Question: I had a bar graph working using core plot 1.0, when I upgraded to the newer version of Core Plot I now get black likes on the left side of the graph (y-axis).

I am pretty new with core plot and not sure why this is now happening.
'''
-(void)configureHost {
self.hostView = [(CPTGraphHostingView *) [CPTGraphHostingView alloc] initWithFrame:self.view.bounds];
self.hostView.allowPinchScaling = YES;
[self.view addSubview:self.hostView];
-(void)configureGraph {
// 1 - Create the graph
CPTGraph *graph = [[CPTXYGraph alloc] initWithFrame:self.hostView.bounds];
graph.plotAreaFrame.masksToBorder = NO;
self.hostView.hostedGraph = graph;
// 2 - Configure the graph
[graph applyTheme:[CPTTheme themeNamed:kCPTPlainWhiteTheme]];
graph.paddingBottom = 30.0f;
graph.paddingLeft = 30.0f;
graph.paddingTop = -1.0f;
graph.paddingRight = -5.0f;
// 3 - Set up styles
CPTMutableTextStyle *titleStyle = [CPTMutableTextStyle textStyle];
titleStyle.color = [CPTColor blackColor];
titleStyle.fontName = @"Helvetica-Bold";
titleStyle.fontSize = 16.0f;
// 4 - Set up title
NSString *title = @"Mar 2012 - Apr 2013";
graph.title = title;
graph.titleTextStyle = titleStyle;
graph.titlePlotAreaFrameAnchor = CPTRectAnchorTop;
graph.titleDisplacement = CGPointMake(0.0f, -16.0f);
// 5 - Set up plot space
CGFloat xMin = 0.0f;
CGFloat xMax = 12.0f;
CGFloat yMin = 0.0f;
CGFloat yMax = 1000.0; // should determine dynamically based on max price
CPTXYPlotSpace *plotSpace = (CPTXYPlotSpace *) graph.defaultPlotSpace;
plotSpace.xRange = [CPTPlotRange plotRangeWithLocation:CPTDecimalFromFloat(xMin) length:CPTDecimalFromFloat(xMax)];
plotSpace.yRange = [CPTPlotRange plotRangeWithLocation:CPTDecimalFromFloat(yMin) length:CPTDecimalFromFloat(yMax)];
-(void)configurePlots {
self.myUsagePlot = [CPTBarPlot tubularBarPlotWithColor:[CPTColor colorWithComponentRed:1/255.0f green:167/255.0f blue:210/255.0f alpha:1.0f] horizontalBars:NO];
self.myUsagePlot.fill = [CPTFill fillWithColor:[CPTColor colorWithComponentRed:1/255.0f green:167/255.0f blue:210/255.0f alpha:1.0f]];
self.myUsagePlot.identifier = PGEHomeSymbolMy;
CPTMutableLineStyle *barLineStyle = [[CPTMutableLineStyle alloc] init];
barLineStyle.lineColor = [CPTColor lightGrayColor];
barLineStyle.lineWidth = 0.5;
CPTGraph *graph = self.hostView.hostedGraph;
CGFloat barX = PGEBarInitialX;
NSArray *plots = [NSArray arrayWithObjects:self.myUsagePlot, nil];
for (CPTBarPlot *plot in plots) {
plot.dataSource = self;
plot.delegate = self;
plot.barWidth = CPTDecimalFromDouble(PGEBarWidth);
plot.barOffset = CPTDecimalFromDouble(barX);
plot.lineStyle = barLineStyle;
[graph addPlot:plot toPlotSpace:graph.defaultPlotSpace];
barX +=PGEBarWidth;
}
-(void)configureAxes {
// 1 - Configure styles
CPTMutableTextStyle *axisTitleStyle = [CPTMutableTextStyle textStyle];
axisTitleStyle.color = [CPTColor blackColor];
axisTitleStyle.fontName = @"Helvetica-Bold";
axisTitleStyle.fontSize = 14.0f;
CPTMutableLineStyle *axisLineStyle = [CPTLineStyle lineStyle];
axisLineStyle.lineWidth = 2.0;
axisLineStyle.lineColor = [[CPTColor blackColor] colorWithAlphaComponent:1];
// 2 - Get the graph's axis set
CPTXYAxisSet *axisSet = (CPTXYAxisSet *) self.hostView.hostedGraph.axisSet;
// 3 - Configure the x-axis
axisSet.xAxis.labelingPolicy = CPTAxisLabelingPolicyNone;
axisSet.xAxis.title = @"Months";
axisSet.xAxis.titleTextStyle = axisTitleStyle;
axisSet.xAxis.titleOffset = 10.0f;
axisSet.xAxis.axisLineStyle = axisLineStyle;
// 4 - Configure the y-axis
axisSet.yAxis.labelingPolicy = CPTAxisLabelingPolicyNone;
axisSet.yAxis.title = @"Usage";
axisSet.yAxis.titleTextStyle = axisTitleStyle;
axisSet.yAxis.titleOffset = 5.0f;
axisSet.yAxis.axisLineStyle = axisLineStyle;
'''
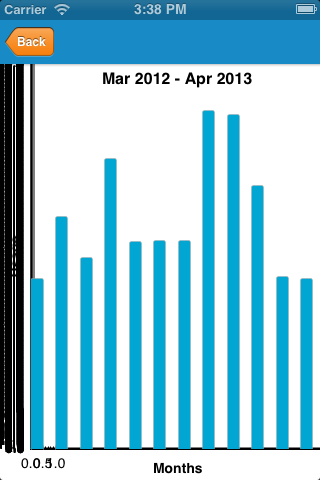
Answer: That's a known issue with Core Plot 1.2. Either pull the latest code with Mercurial to get the fix or set the 'axisLabels', 'minorTickAxisLabels', 'majorTickLocations', and/or 'minorTickLocations' to 'nil' after setting the labeling policy.